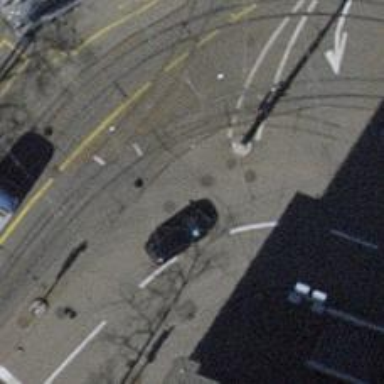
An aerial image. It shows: Service road with trolley wires for trolleybuses.